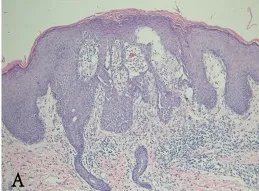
(A,B) Epidermal hyperkeratosis accompanied by parakeratosis, acantholysis with the appearance of a dilapidated brick-wall, and formation of intraepidermal blisters.
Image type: pathology (h&e)